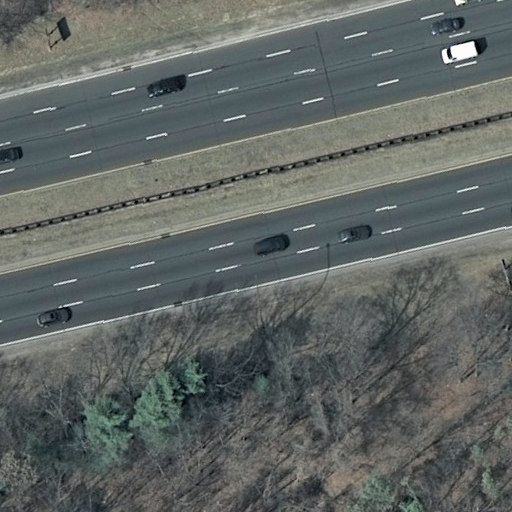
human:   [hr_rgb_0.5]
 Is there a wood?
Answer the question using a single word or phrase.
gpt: yes

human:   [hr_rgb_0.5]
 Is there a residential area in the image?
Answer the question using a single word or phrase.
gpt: yes

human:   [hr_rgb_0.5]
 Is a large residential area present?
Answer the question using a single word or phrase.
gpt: yes

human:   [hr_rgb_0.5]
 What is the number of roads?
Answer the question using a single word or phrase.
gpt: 2

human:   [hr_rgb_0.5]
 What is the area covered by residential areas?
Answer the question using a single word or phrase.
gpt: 10599m2

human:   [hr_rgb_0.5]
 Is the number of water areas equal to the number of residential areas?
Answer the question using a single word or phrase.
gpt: no

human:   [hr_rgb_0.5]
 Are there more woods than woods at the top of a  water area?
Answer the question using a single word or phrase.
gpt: yes

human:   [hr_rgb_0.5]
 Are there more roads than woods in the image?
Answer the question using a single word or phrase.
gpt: yes

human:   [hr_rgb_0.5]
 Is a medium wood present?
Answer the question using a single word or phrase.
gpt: no

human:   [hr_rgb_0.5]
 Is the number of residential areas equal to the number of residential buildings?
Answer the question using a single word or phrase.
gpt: no

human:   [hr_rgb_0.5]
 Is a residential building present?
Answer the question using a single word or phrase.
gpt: no

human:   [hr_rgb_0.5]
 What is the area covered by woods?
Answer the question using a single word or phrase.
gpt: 10599m2

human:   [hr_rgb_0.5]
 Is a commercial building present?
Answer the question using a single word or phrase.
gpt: no

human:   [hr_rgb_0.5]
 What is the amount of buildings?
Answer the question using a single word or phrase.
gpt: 0

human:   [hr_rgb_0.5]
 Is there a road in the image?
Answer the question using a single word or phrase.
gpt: yes

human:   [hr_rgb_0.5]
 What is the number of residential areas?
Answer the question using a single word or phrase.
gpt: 1

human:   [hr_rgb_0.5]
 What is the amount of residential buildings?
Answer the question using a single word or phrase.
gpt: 0

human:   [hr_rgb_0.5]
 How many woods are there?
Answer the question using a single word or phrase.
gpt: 1

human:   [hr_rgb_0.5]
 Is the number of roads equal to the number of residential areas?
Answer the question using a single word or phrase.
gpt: no

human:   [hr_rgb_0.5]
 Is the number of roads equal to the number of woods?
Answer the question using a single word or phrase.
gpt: no

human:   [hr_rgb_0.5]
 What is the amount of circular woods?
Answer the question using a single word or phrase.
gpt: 0

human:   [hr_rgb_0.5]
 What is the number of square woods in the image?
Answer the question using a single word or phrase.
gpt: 0

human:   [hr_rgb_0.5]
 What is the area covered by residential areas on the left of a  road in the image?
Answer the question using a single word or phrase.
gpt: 0m2

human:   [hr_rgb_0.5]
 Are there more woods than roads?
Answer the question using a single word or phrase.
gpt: no

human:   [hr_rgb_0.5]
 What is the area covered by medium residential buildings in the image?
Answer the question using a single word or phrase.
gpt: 0m2

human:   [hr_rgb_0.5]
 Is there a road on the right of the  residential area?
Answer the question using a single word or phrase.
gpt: no

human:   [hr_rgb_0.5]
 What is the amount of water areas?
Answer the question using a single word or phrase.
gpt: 0

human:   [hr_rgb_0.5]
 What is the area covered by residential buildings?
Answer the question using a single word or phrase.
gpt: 0m2

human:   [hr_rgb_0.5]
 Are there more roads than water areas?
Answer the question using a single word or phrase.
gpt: yes

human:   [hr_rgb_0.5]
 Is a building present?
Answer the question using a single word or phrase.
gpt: no

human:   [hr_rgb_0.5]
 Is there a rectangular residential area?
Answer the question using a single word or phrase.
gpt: yes

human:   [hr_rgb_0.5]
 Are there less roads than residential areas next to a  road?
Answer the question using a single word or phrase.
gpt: no

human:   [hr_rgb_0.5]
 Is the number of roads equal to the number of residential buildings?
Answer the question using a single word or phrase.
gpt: no

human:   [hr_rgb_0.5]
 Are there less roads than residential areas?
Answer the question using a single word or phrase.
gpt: no

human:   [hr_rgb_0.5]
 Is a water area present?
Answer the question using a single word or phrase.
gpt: no

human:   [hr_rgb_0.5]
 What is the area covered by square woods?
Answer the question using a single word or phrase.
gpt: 0m2

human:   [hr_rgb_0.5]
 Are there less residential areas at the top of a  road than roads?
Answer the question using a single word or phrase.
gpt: yes

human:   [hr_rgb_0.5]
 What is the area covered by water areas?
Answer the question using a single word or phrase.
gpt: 0m2

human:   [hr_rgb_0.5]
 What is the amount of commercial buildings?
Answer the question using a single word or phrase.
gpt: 0

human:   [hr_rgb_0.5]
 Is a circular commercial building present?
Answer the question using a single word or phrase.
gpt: no

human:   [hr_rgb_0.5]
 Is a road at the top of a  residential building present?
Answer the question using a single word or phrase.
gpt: no

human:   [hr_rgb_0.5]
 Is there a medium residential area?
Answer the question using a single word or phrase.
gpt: no

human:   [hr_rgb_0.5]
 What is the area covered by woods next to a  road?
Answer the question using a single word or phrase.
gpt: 10599m2

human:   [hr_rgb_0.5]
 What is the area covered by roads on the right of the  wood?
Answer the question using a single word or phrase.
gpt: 0m2

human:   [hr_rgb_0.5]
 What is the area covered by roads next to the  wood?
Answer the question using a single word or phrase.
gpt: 0m2

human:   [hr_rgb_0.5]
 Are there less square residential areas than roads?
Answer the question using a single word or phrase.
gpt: yes

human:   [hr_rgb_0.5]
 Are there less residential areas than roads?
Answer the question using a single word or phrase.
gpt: yes

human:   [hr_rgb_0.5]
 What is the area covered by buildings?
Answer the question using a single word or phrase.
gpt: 0m2

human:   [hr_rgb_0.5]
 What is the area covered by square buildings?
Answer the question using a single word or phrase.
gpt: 0m2

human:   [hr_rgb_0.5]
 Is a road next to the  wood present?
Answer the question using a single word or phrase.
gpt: yes

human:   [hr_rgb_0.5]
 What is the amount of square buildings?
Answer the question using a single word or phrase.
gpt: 0

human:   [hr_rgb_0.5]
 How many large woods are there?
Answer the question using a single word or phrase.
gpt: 1

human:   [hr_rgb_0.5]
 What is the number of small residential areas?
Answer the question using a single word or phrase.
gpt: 0

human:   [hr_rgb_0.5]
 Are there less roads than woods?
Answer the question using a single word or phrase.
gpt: no

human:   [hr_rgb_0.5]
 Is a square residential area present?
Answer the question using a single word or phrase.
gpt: no

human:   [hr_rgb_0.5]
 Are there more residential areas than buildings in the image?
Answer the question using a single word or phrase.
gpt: yes

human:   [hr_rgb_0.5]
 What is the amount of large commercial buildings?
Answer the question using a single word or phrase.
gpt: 0

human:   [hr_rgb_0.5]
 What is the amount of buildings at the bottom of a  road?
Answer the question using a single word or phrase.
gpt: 0

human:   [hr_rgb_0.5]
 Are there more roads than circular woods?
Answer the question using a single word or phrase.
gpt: yes

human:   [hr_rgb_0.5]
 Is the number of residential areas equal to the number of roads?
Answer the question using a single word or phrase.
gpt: no

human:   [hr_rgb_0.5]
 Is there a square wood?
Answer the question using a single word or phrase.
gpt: no

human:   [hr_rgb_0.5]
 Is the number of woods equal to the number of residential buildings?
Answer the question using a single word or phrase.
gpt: no

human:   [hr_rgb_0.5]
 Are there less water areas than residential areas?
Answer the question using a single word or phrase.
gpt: yes

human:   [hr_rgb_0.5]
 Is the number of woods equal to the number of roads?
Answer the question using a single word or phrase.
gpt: no